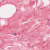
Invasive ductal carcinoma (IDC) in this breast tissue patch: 0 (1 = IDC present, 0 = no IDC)